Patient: sex M, age 70
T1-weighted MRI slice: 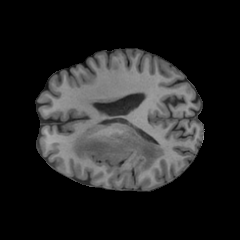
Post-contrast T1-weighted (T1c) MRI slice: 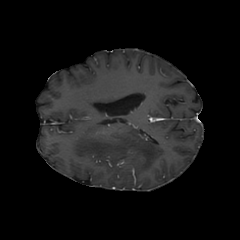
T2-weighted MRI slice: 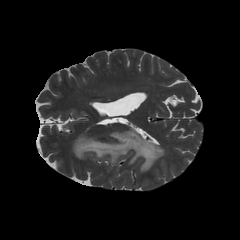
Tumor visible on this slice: yes
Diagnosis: Glioblastoma, IDH-wildtype
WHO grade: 4